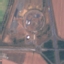
Land use / land cover class: Highway